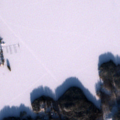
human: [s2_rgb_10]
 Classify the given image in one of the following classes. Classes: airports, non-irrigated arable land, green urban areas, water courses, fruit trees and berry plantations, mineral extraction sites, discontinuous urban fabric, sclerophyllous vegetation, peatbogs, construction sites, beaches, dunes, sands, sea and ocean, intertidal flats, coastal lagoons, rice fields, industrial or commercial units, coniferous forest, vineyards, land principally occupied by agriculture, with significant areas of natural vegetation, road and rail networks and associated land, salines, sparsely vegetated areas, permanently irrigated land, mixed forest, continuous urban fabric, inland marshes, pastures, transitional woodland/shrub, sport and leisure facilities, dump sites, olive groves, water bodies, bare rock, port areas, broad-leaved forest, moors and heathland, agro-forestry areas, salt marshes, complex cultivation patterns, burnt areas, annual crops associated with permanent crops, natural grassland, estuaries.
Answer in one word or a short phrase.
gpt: discontinuous urban fabric, coniferous forest, water bodies